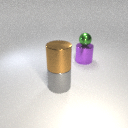
large brown metal cylinder above large gray metal cylinder